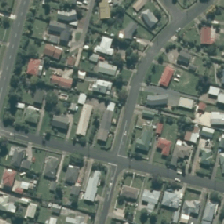
Land cover: urban_build_up